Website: macys
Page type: billing-address
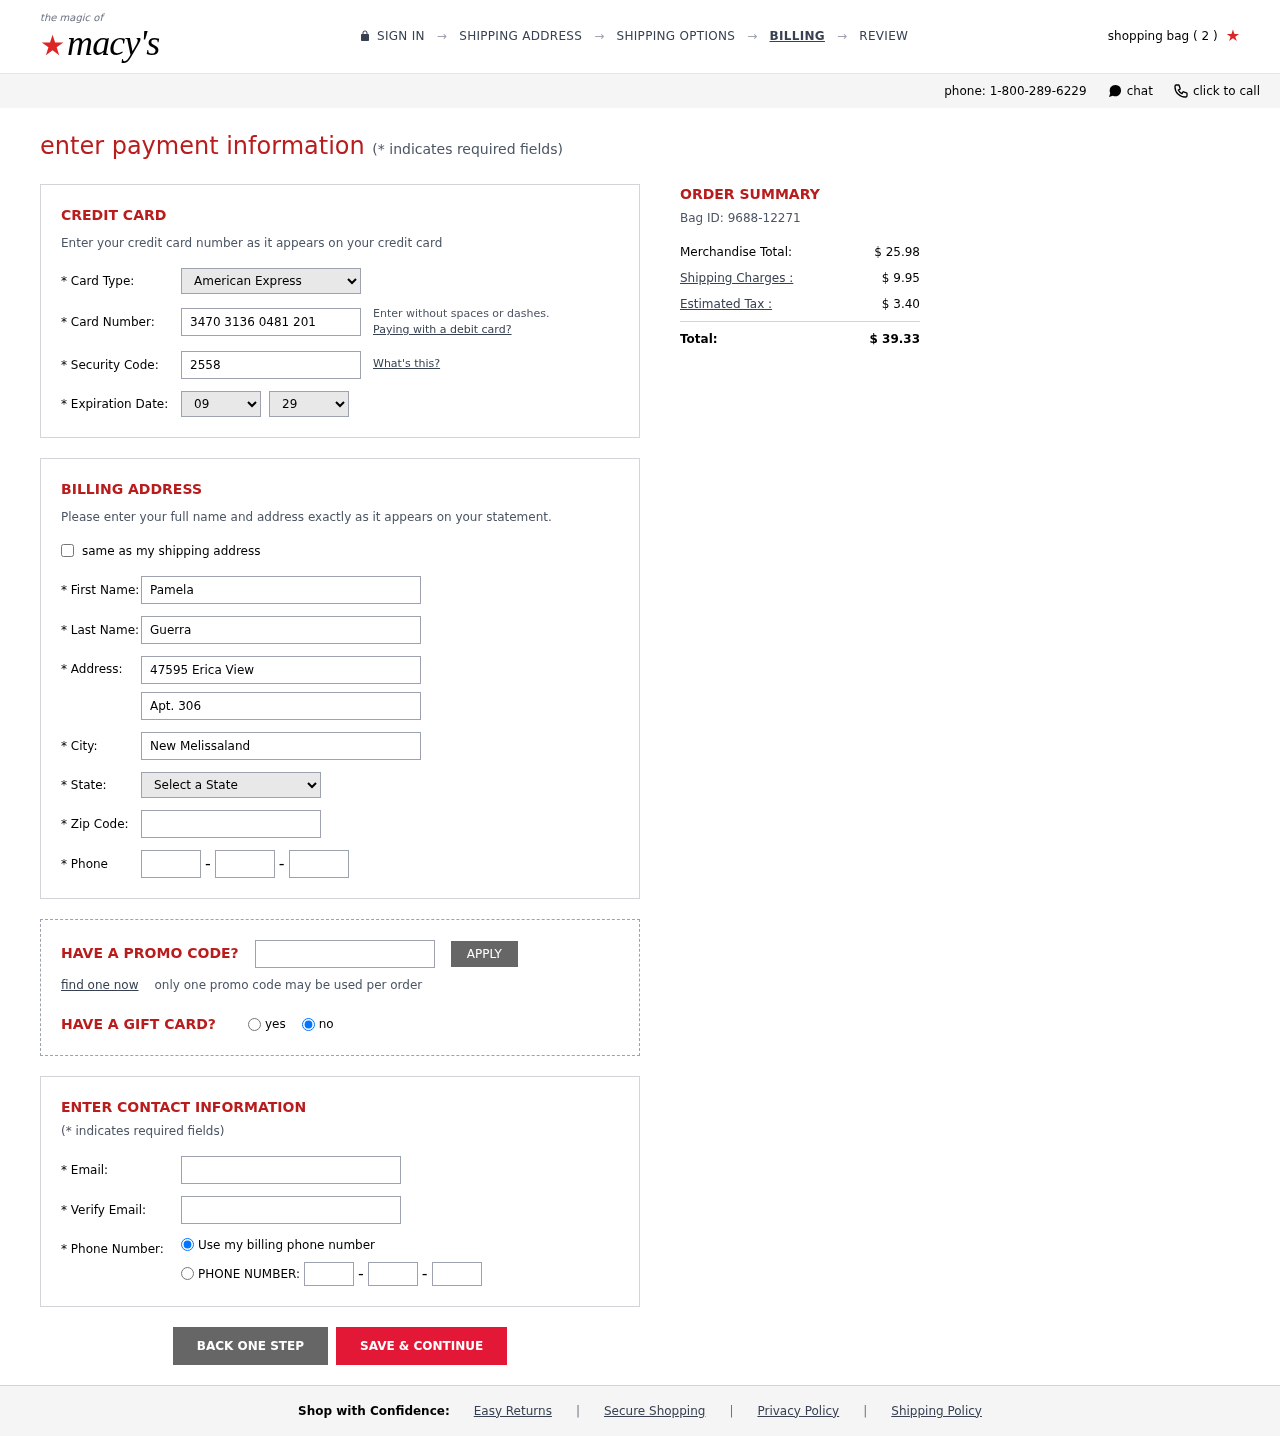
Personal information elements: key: PII_CARD_CVV
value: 2558
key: PII_CARD_EXPIRY_MONTH
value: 09
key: PII_CARD_EXPIRY_YEAR
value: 29
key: PII_CARD_NUMBER
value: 3470 3136 0481 201
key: PII_CARD_TYPE
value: American Express
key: PII_CITY
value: New Melissaland
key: PII_EMAIL
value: pamela.guerra@yahoo.com
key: PII_FIRSTNAME
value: Pamela
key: PII_LASTNAME
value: Guerra
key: PII_PHONE_AREA
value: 822
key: PII_PHONE_PREFIX
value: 461
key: PII_PHONE_SUFFIX
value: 5258
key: PII_POSTCODE
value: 41345
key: PII_STATE_ABBR
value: KS
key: PII_STREET
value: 47595 Erica View
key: PII_STREET2
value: Apt. 306
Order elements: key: ORDER_NUM_ITEMS
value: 2
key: ORDER_ID
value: Bag ID: 9688-12271
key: ORDER_SUBTOTAL
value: $ 25.98
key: ORDER_SHIPPING_COST
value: $ 9.95
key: ORDER_TAX
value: $ 3.40
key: ORDER_TOTAL
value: $ 39.33